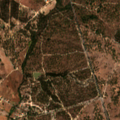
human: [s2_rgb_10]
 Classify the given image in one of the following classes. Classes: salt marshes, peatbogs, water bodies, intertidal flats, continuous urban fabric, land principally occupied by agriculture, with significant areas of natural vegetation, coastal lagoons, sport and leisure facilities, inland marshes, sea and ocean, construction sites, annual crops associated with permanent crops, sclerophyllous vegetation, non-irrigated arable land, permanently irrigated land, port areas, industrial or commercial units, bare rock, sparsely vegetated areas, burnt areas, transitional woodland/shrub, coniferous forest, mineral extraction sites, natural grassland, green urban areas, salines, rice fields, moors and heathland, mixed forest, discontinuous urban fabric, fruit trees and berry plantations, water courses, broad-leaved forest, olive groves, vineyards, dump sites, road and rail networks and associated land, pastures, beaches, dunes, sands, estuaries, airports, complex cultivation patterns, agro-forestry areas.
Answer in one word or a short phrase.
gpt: complex cultivation patterns, agro-forestry areas, mixed forest